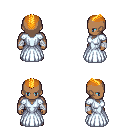
a pixel art fantasy rpg character, male body template, human, dark skin, underdress, metal pants, light blonde short mohawk hairstyle, white cloth bandages, four views (front, back, left, right), 2x2 character sprite sheet, small pixel art, hard edges, no anti-aliasing